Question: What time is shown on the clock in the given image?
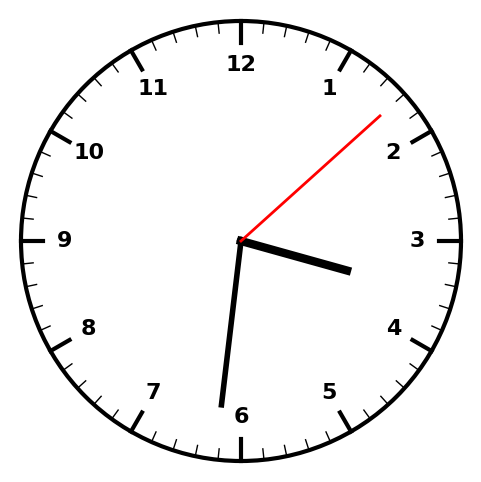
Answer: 03:31:08